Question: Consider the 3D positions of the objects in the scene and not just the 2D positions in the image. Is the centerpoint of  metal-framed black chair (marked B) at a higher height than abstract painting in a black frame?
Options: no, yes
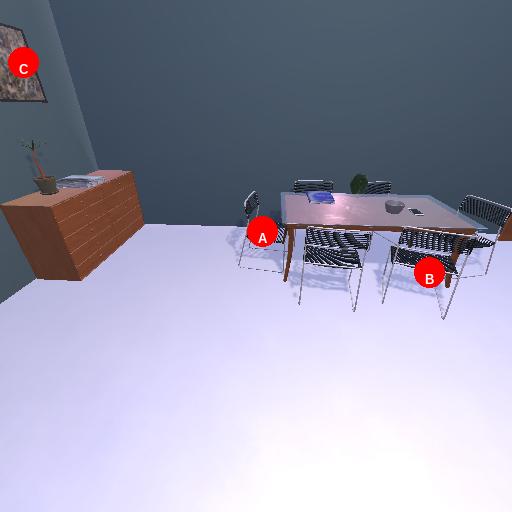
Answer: no